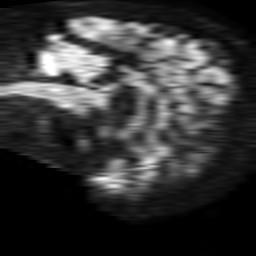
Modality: TRACE
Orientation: sagittal
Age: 67
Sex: male
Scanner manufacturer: philips
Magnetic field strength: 1.5 T
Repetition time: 3.395 s
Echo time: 0.06922 s